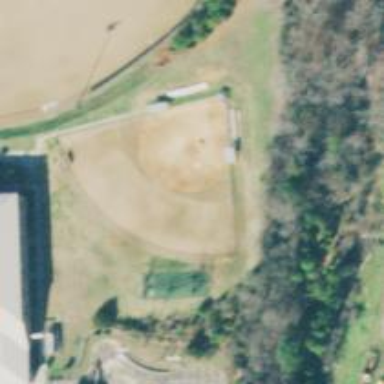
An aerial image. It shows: Baseball pitch for leisure land.